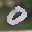
Label: 0